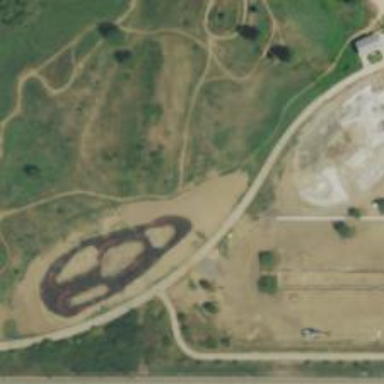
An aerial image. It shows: Cycling track designated as cycleway for leisure land. The track is perfect for cycling enthusiasts.